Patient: sex M, age 51
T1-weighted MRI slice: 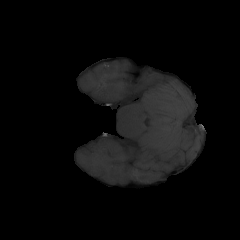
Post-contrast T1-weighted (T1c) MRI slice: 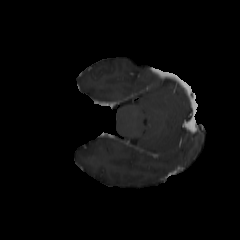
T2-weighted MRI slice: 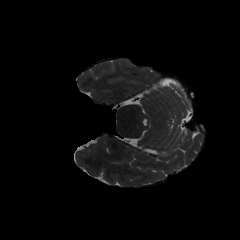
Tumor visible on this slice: no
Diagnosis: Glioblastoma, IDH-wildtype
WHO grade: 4